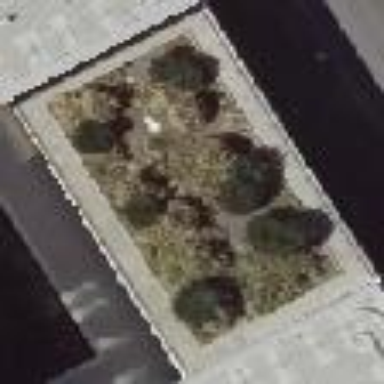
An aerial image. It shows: Building part with flat roof.